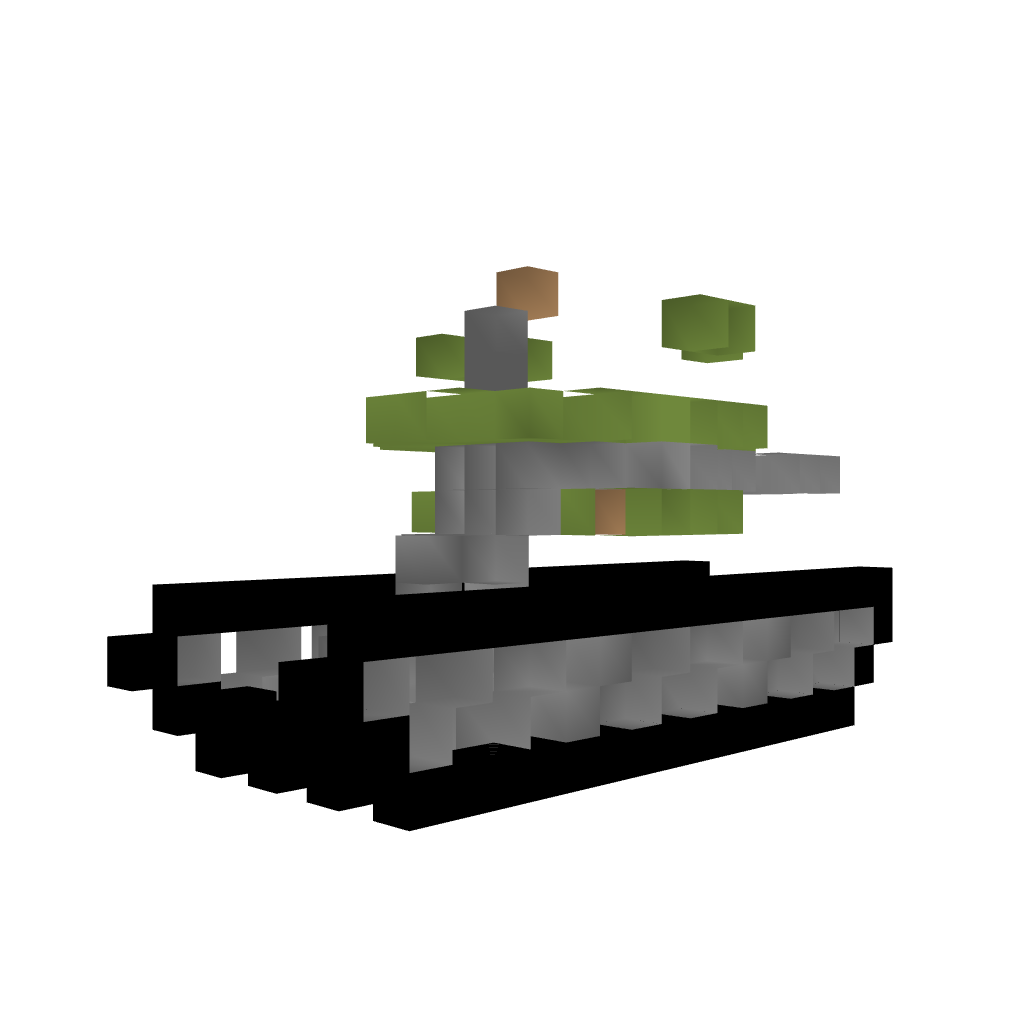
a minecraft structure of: ağır tank bad low quality